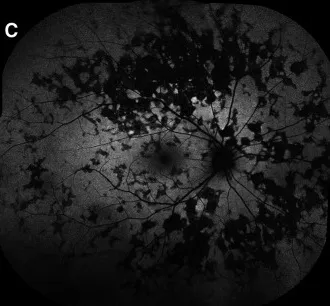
Patient 4. (A,B) At presentation, fundus autofluorescence (FAF) of both eyes showing extensive hypofluorescent lesions with very few scattered lesions with hyperfluorescent edges.
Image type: ophthalmic_imaging (autofluorescence)